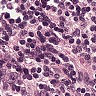
Metastatic tissue present: no